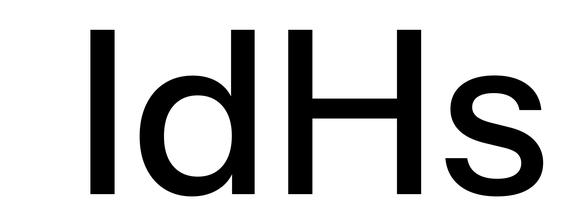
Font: InstrumentSans_Medium